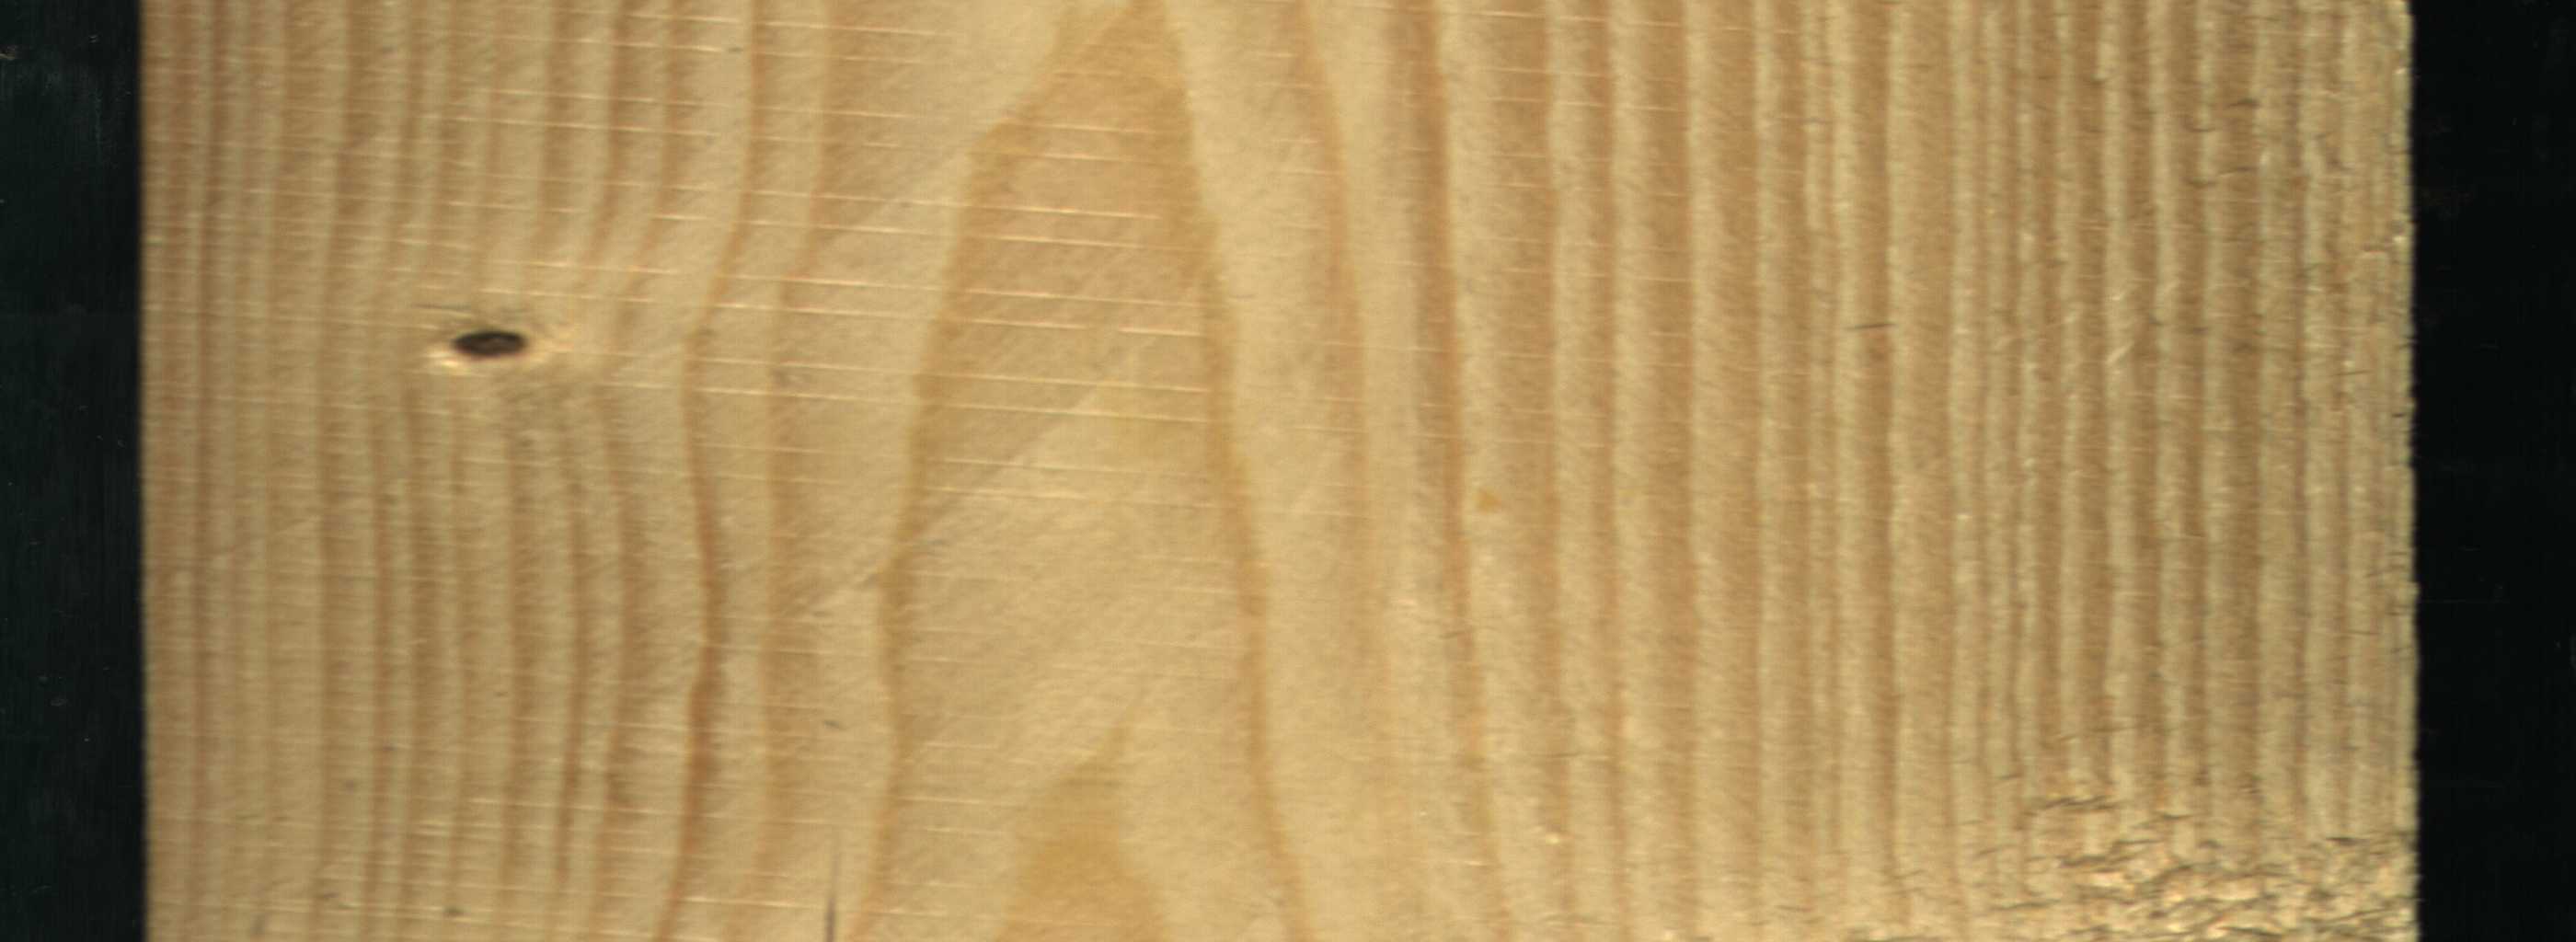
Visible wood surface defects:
Dead_Knot